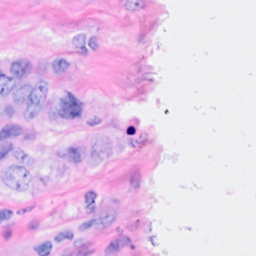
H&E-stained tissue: Breast